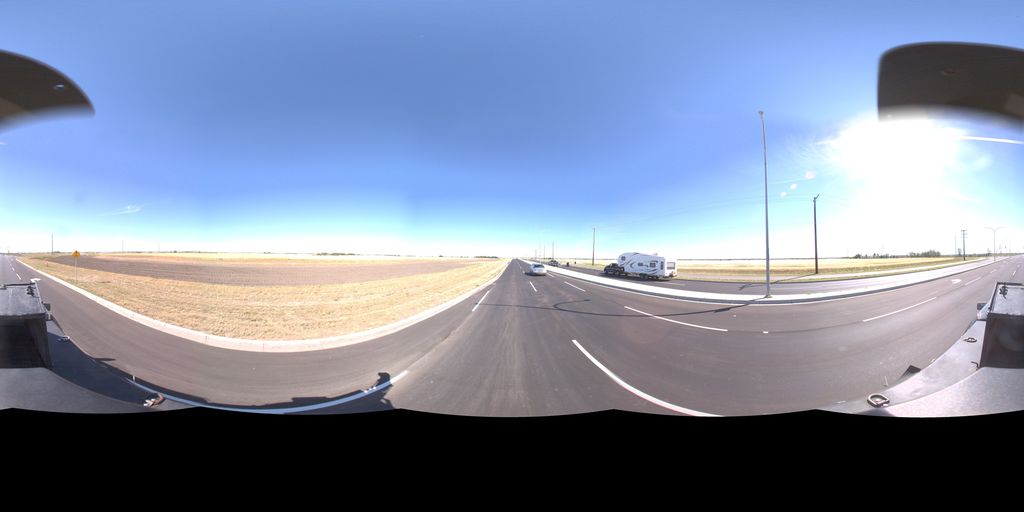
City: saskatoon